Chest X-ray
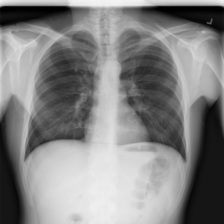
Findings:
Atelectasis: negative
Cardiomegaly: negative
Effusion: negative
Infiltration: negative
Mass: negative
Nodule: negative
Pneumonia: negative
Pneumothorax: negative
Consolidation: negative
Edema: negative
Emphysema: negative
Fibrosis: negative
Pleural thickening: negative
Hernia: negative